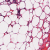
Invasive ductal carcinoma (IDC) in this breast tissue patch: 1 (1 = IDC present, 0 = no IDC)